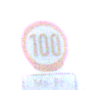
Verkehrszeichen: Geschwindigkeit100
Zusatzzeichen unten: ZeitangabenMitBeschraenkungAufWochentage2
Umgebung: Outdoor, RoadRail
Tageszeit: SunriseSunset
Wetter: Clear
Licht: Natural
Jahreszeit: NotSpecified
Kontrast: LowContrast